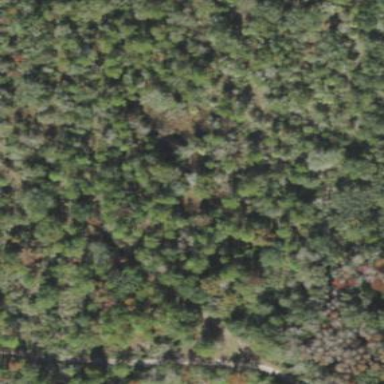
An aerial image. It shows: Mixed leaf woodland.